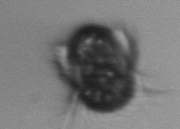
Label: Mesodinium